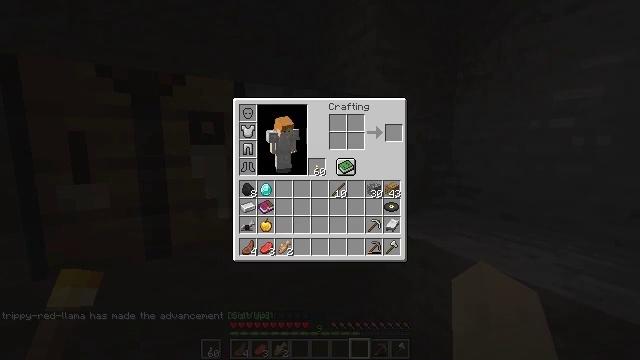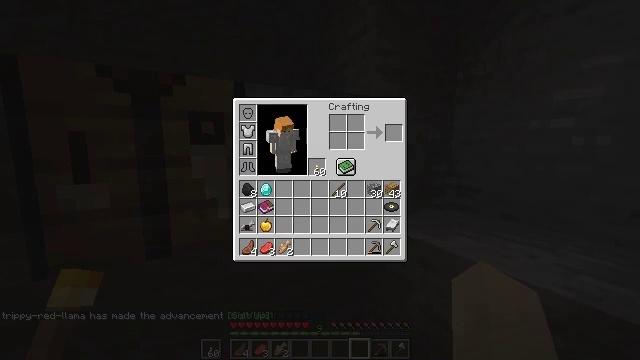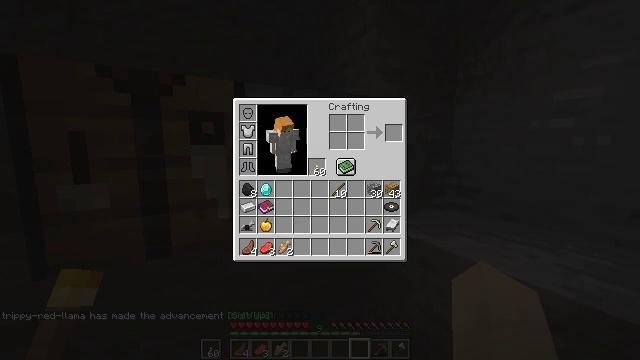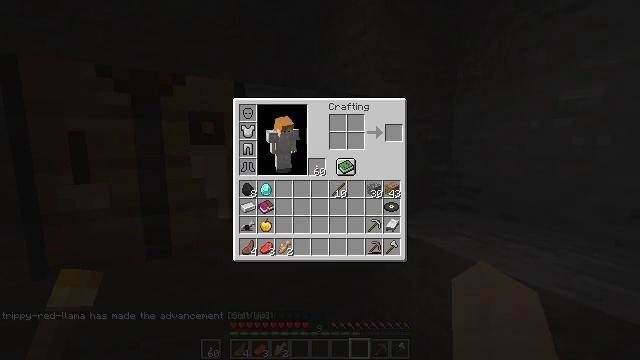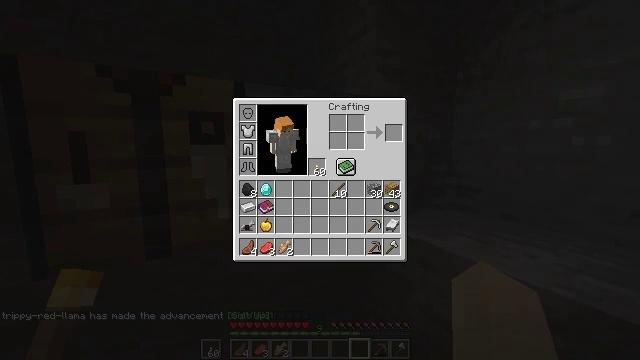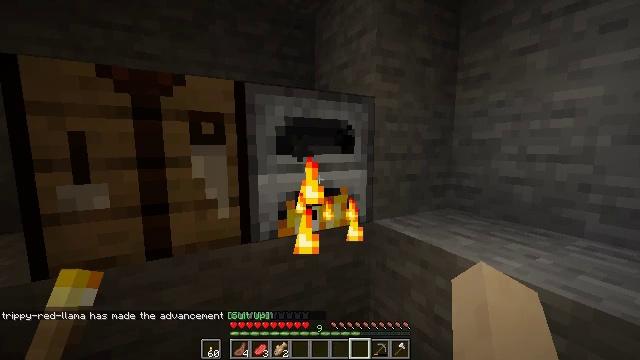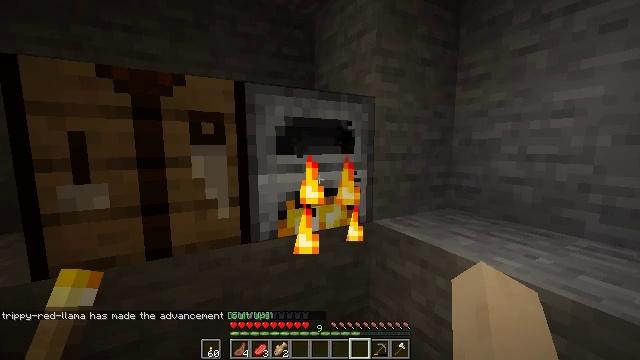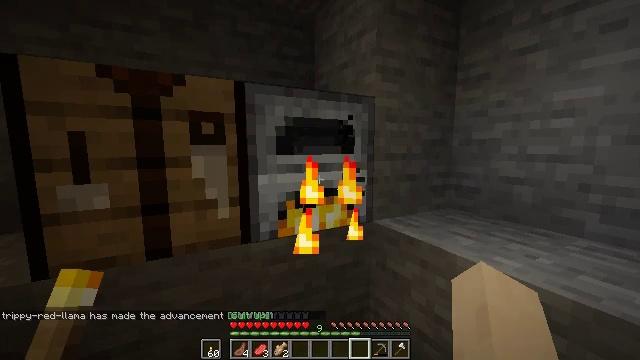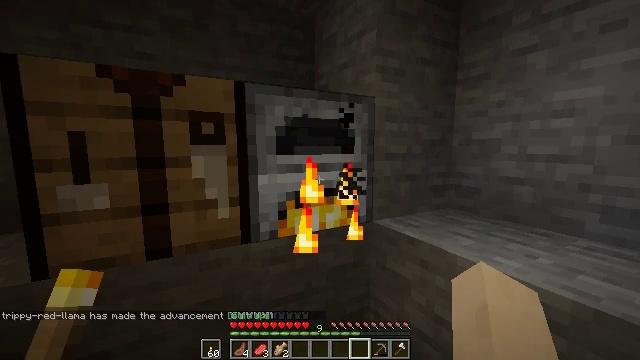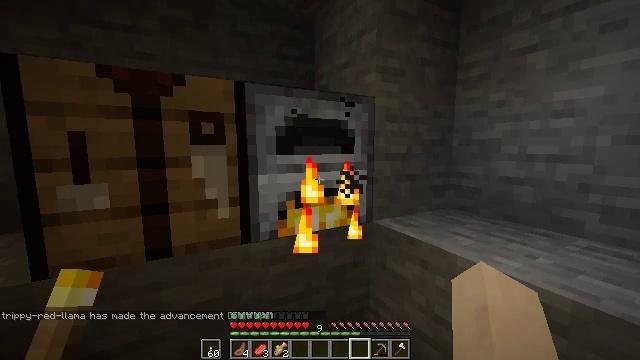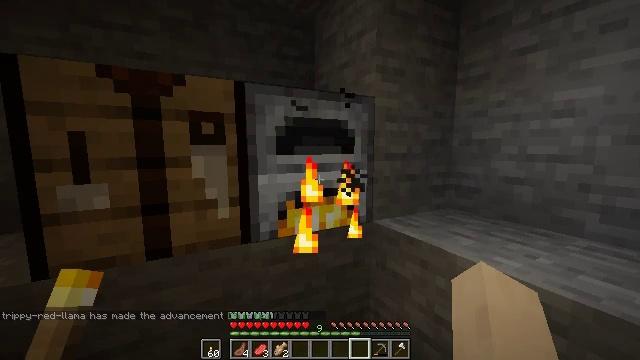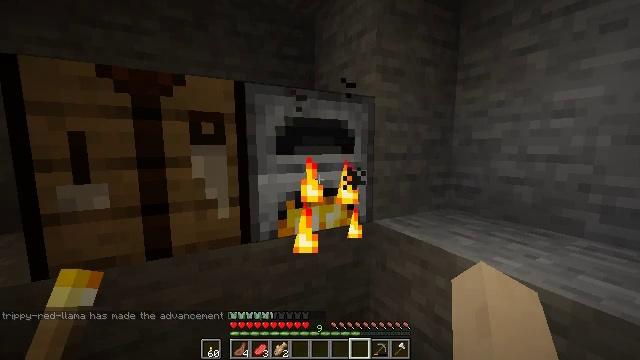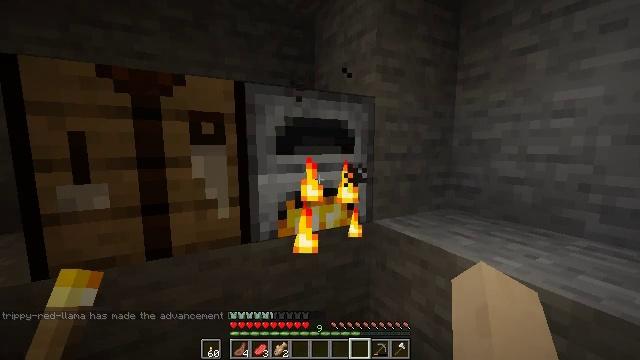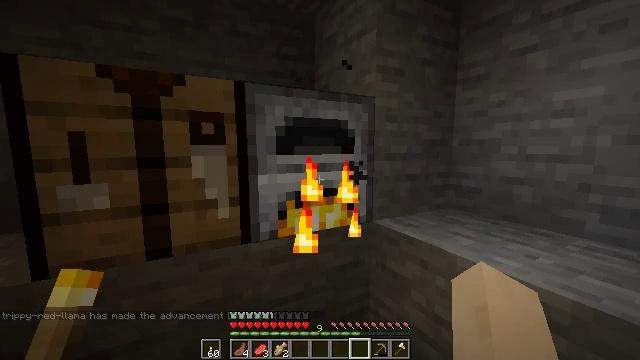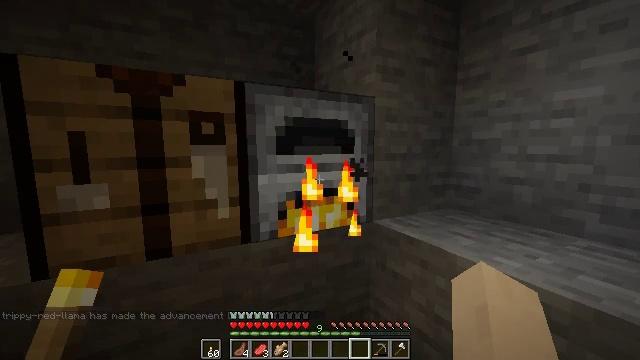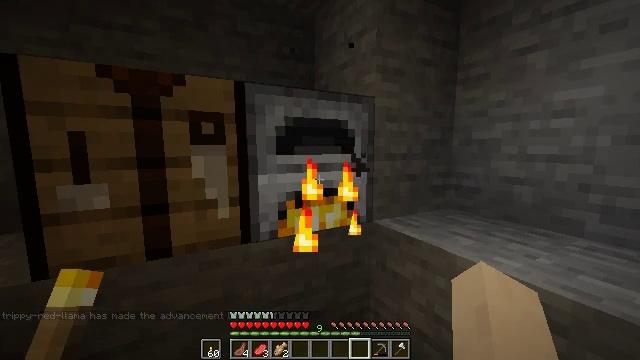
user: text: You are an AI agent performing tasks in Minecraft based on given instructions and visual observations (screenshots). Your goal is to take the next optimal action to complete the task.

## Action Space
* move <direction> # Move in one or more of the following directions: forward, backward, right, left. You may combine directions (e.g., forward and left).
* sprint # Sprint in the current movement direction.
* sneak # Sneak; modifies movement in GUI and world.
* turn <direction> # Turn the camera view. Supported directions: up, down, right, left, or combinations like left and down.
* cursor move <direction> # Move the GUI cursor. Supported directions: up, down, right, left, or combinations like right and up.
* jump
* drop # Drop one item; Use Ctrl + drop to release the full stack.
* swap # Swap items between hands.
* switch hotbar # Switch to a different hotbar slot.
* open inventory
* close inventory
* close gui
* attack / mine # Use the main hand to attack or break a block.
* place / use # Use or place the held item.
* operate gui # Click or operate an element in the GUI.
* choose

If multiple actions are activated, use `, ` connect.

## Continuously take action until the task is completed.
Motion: motion action
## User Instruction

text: Craft a cooked salmon using a furnace.
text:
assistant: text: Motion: no_op
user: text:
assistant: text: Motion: no_op
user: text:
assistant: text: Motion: no_op
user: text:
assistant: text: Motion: no_op
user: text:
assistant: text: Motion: no_op
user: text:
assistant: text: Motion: close gui
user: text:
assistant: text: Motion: open inventory
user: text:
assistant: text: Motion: open inventory
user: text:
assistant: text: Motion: no_op
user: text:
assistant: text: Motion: no_op
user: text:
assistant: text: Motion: no_op
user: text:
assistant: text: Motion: no_op
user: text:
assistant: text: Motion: no_op
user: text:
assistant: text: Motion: no_op
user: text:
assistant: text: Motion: no_op
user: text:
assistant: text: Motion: no_op
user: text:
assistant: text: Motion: move forward
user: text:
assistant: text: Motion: move forward and move right
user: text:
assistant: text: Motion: move forward and move right
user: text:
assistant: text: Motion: move forward and move right, turn left, use / place
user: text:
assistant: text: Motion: turn left, use / place
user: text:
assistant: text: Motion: turn left, use / place
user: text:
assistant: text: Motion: turn left
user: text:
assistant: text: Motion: turn left
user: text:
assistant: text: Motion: no_op
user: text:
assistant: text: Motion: no_op
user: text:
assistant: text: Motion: no_op
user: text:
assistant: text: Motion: no_op
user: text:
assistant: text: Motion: no_op
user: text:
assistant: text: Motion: no_op